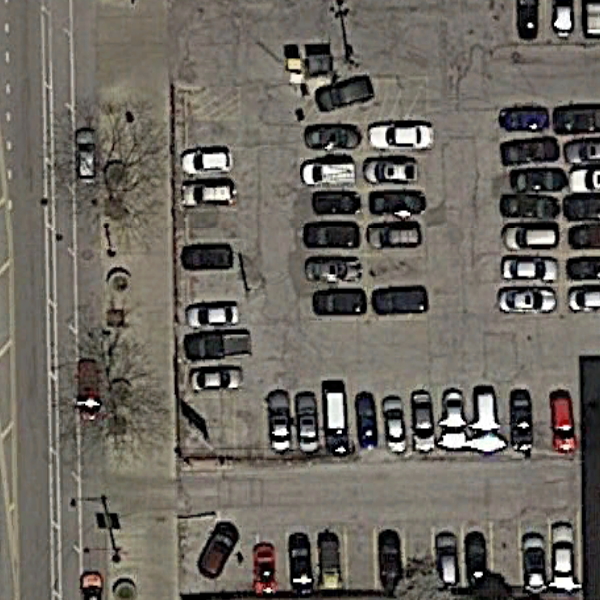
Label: Parking